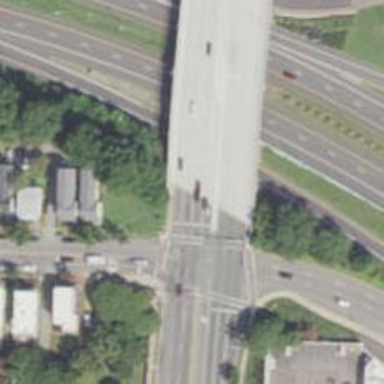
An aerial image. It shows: Trunk highway with bridge.